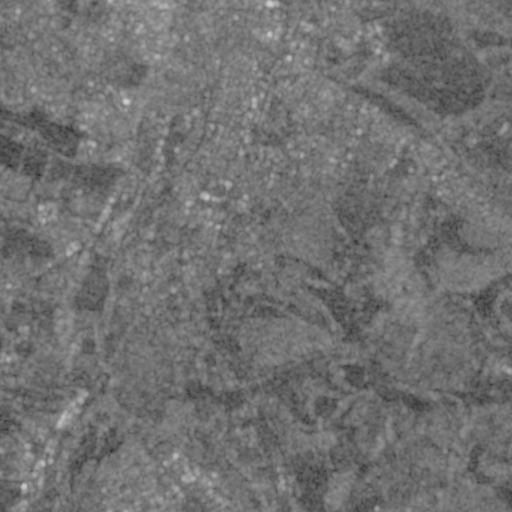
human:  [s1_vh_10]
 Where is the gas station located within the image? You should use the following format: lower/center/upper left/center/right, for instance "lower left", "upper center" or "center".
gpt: The gas station is located in the center left of the image.
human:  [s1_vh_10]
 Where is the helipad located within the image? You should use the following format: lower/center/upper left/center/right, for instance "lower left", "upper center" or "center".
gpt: The helipad is located in the center left of the image.
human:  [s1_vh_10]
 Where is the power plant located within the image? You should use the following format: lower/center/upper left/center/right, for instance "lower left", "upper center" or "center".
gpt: There is no power plant in the image.

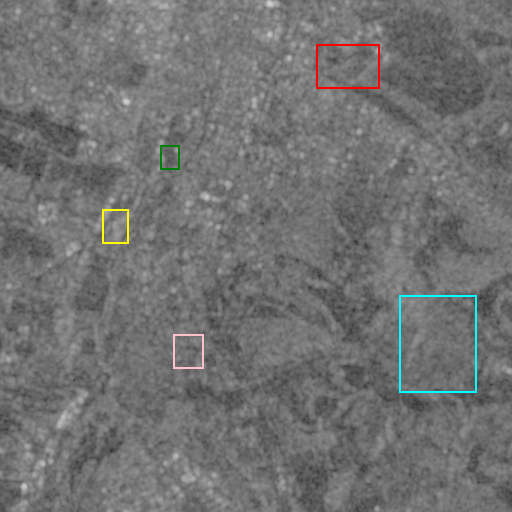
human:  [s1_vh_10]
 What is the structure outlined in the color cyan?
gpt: The structure outlined in cyan is a crop field.
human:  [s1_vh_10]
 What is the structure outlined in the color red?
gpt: The structure outlined in red is a park.
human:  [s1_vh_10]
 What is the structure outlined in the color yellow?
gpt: The structure outlined in yellow is a parking lot.
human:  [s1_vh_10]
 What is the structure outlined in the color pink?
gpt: The structure outlined in pink is a power substation.
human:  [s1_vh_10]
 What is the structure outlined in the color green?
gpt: The structure outlined in green is a track.
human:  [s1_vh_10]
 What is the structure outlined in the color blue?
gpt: There is no blue outline.